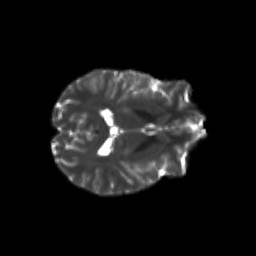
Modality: T2w
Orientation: axial
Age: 22
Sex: female
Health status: healthy
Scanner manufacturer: philips
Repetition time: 7.39 s
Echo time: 0.08599 s